Question: So I have the following query ..
'''
select rooms.id room_id, rooms.cnt, booked_dates.cnt, sum(booked_dates.cnt)
from rooms
LEFT JOIN booked_dates
on rooms.id = booked_dates.rid and
(booked_dates.start between '2013-05-06' and '2013-05-09')
where rooms.ht = 4 and rooms.id = 138
group by booked_dates.start
'''
which returns the following results ..

Now I need to group them results by the 'room_id' and get the 'max' number in the 'sum(booked_dates.cnt)' column. So for the example it would be:
'138 | 20 | 4 | 12'
How would I do this? Thanks.
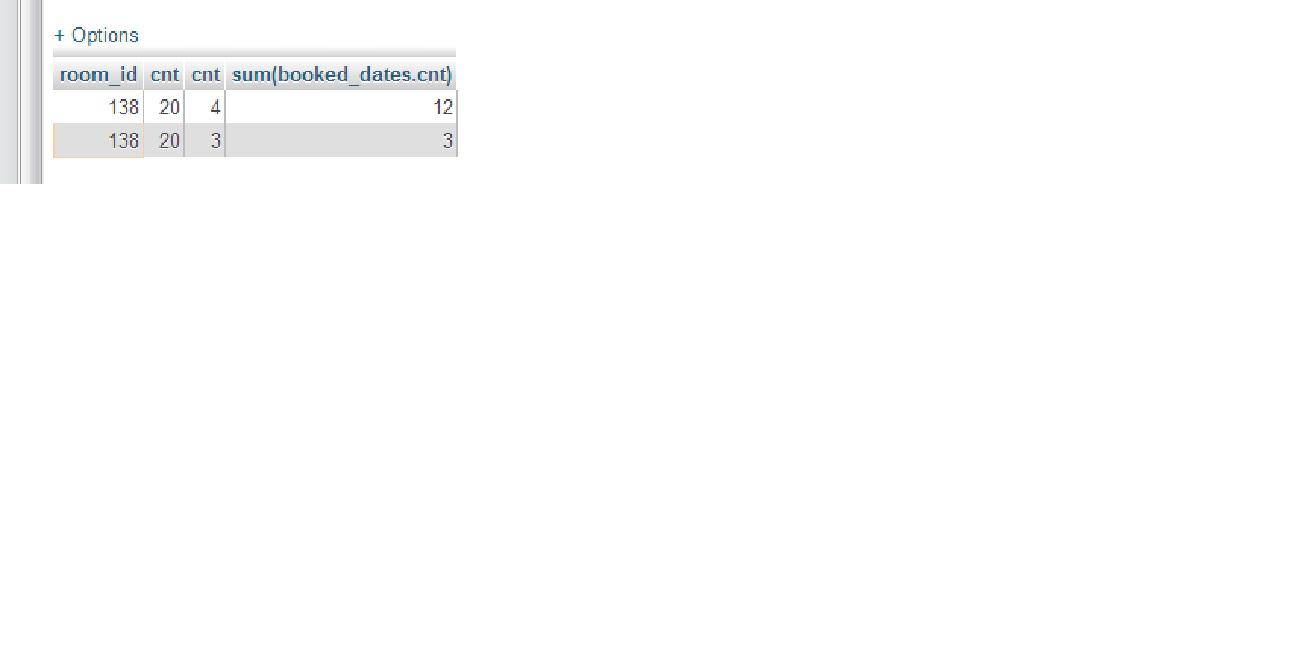
Answer: '''
SELECT rooms.id room_id, rooms.cnt, booked_dates.cnt, SUM(booked_dates.cnt) AS booked_sum
FROM rooms
LEFT JOIN
booked_dates
ON rooms.id = booked_dates.rid
AND (booked_dates.start between '2013-05-06' and '2013-05-09')
WHERE rooms.ht = 4
AND rooms.id = 138
GROUP BY
booked_dates.start
ORDER BY
booked_sum DESC
LIMIT 1
'''